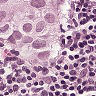
Metastatic tissue present: yes